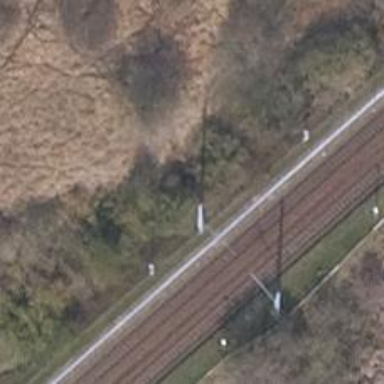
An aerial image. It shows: Railway milestone with catenary mast.